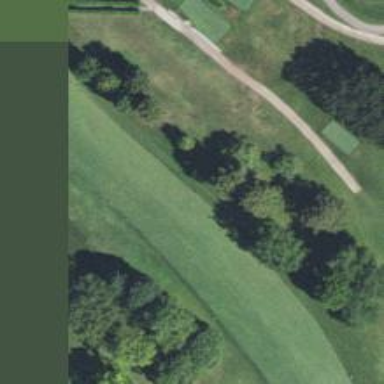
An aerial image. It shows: View of golf hole.